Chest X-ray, PA view. Patient: 32 years old, sex M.
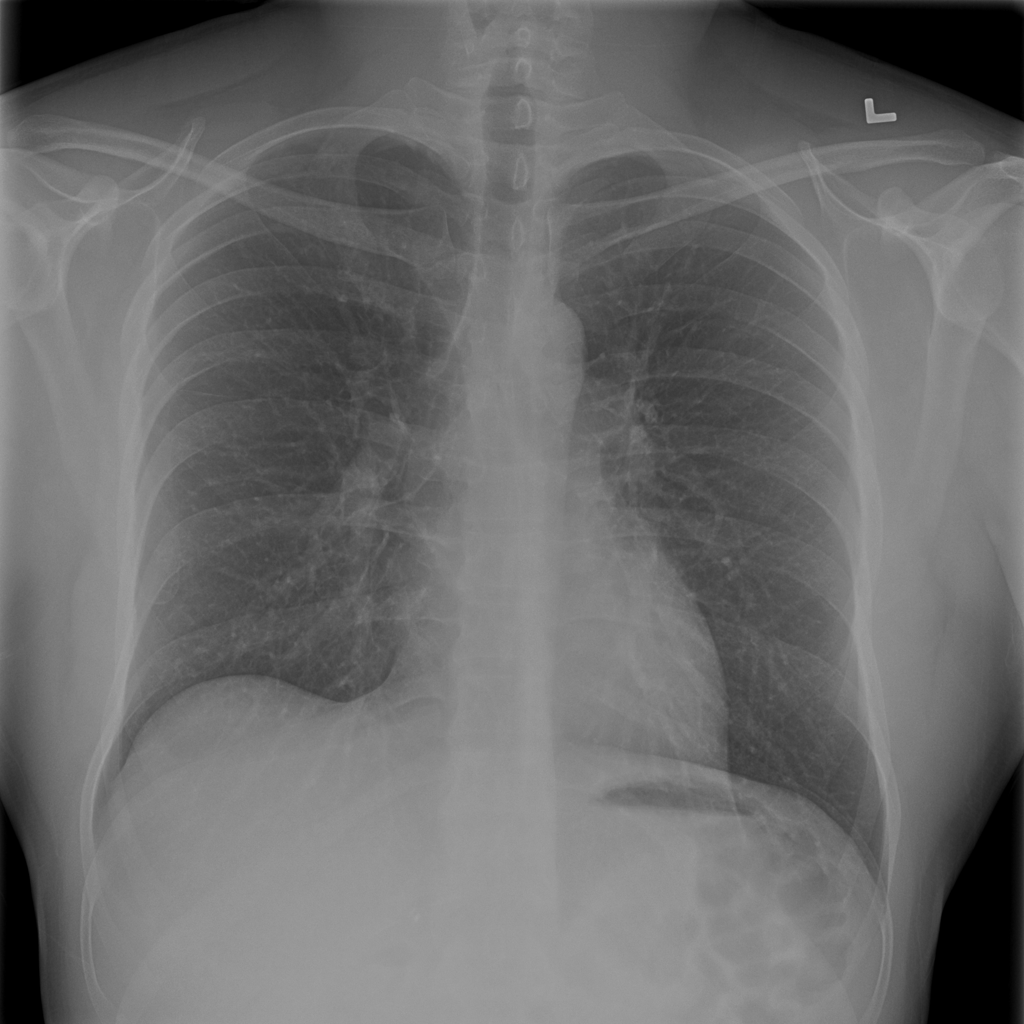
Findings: No Finding